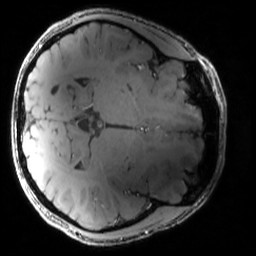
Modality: MP2RAGE
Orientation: axial
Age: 31
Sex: male
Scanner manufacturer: siemens
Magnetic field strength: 6.98 T
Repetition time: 6 s
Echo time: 0.00283 s